Question: I'm trying to define a reusable layout element I want to include in another layout. But I'm not sure what's the best way to archive the layout I want.
The reusable component should look like this.

It should be separated into 3 areas. Each area will get a separate background image.The both areas on the left should each contain 2 TextViews whereas the right area should contain 3 TextViews. The whole component should fill the width of the screen.
I've already started to build the layout but I'm still not sure whether to do it by nesting multiple LinearLayouts or by using a TableLayout.
Which way should I go? Or would you suggest a totally different approach?
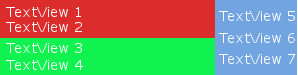
Answer: Have a 'RelativeLayout' or 'LinearLayout' as parent. Inside it take a 'LinearLayout' for left and 'RelativeLayout' for right.
On left take a 'TableLayout' .this should give the required layout.